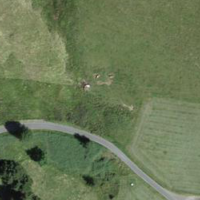
EUNIS habitat code: 23
Species observed at this site:
Phragmites australis
Tussilago farfara